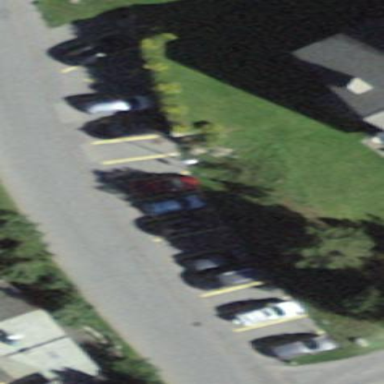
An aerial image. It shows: Parking area with surface.